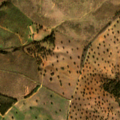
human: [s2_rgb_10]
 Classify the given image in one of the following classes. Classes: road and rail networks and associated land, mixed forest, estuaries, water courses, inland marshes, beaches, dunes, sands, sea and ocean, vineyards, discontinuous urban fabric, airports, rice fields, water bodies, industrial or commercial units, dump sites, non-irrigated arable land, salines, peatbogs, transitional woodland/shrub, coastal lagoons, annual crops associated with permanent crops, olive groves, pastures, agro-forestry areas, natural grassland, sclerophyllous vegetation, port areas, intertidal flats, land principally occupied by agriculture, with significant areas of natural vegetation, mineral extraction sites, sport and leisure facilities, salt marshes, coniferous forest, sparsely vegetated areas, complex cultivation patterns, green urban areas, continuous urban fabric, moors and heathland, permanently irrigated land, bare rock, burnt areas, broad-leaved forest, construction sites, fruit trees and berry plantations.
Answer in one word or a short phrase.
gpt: non-irrigated arable land, olive groves, agro-forestry areas, broad-leaved forest